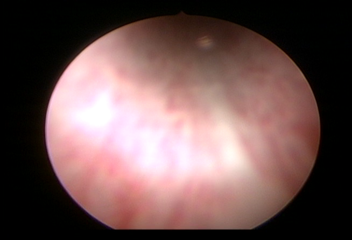
Modality: WLC
Class: Normal mucosa
Bladder cancer association: No